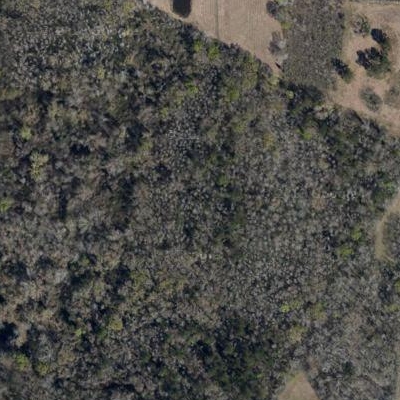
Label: Forest